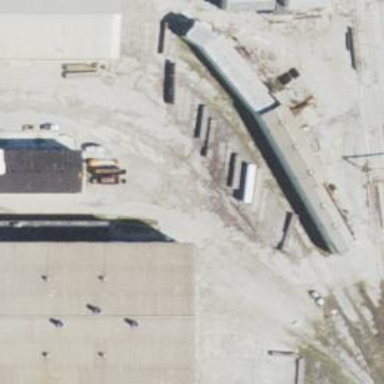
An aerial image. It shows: Rail spur service.